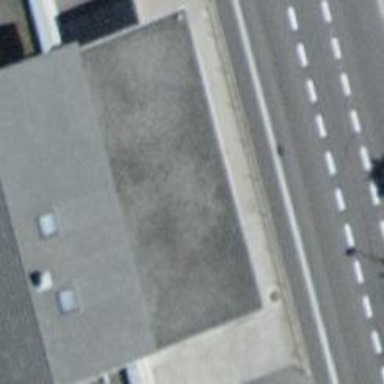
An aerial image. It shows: Fuel station.